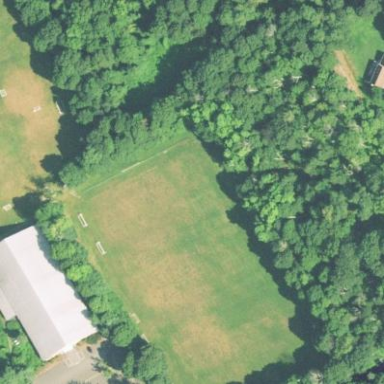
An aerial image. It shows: Soccer pitch for leisureland activities.